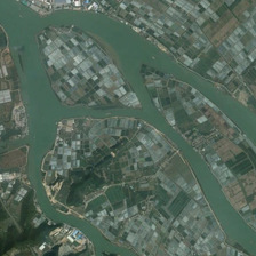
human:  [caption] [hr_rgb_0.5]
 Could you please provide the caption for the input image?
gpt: The tributary of the river is close to the farm.

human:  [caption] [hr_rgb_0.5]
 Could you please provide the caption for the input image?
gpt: A river with branches is close to many fields.

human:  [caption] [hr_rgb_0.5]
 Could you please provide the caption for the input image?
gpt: a river with branches is close to many pieces of agricultural land.

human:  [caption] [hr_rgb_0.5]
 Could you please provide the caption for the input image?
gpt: Rivers with branches are close to many farmlands.

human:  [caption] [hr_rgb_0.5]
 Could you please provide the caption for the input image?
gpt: A river with Ramos is close to many areas of cultivation.